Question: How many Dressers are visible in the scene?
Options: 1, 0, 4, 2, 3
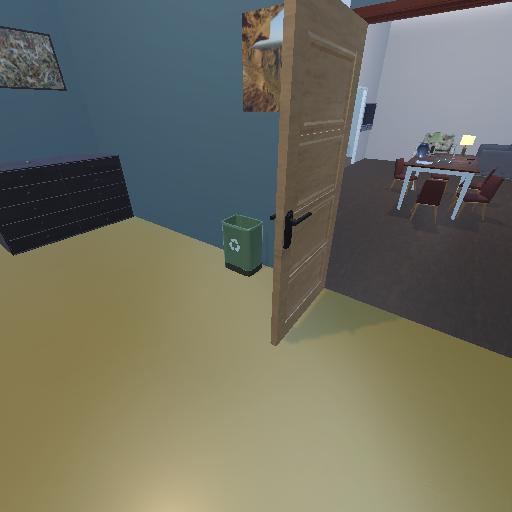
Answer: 1